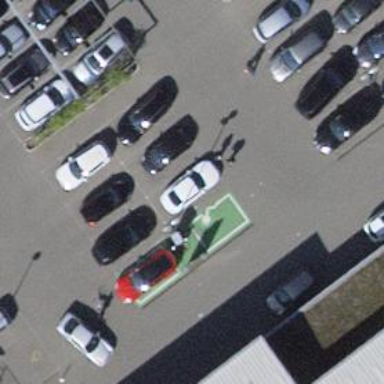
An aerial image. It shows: Charging station.